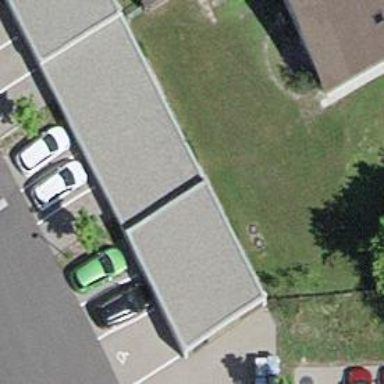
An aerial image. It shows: Parking area.